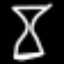
Label: hourglass